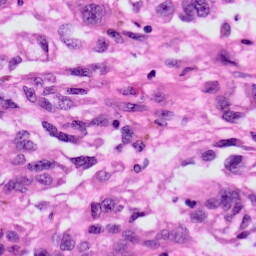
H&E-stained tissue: Skin